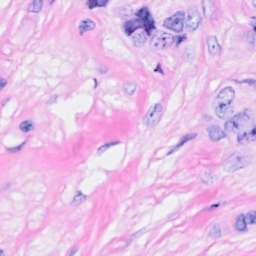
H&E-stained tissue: Breast